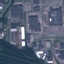
Land use / land cover class: Industrial